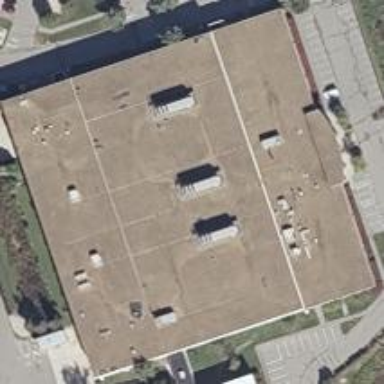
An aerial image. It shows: Commercial building.